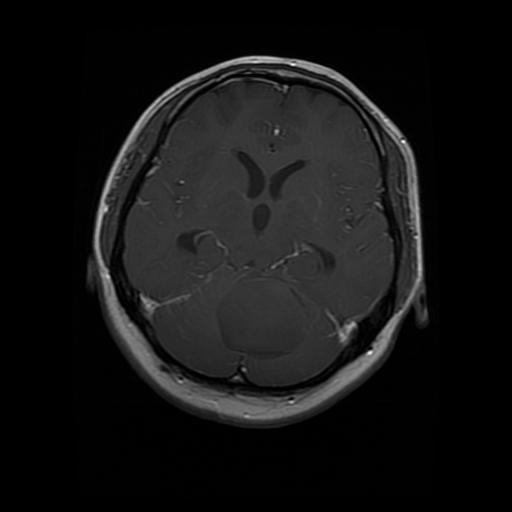
Label: glioma